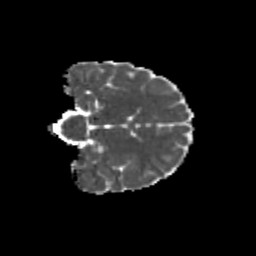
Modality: MD
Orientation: coronal
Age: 11
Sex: male
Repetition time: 9.512 s
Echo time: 0.089 s